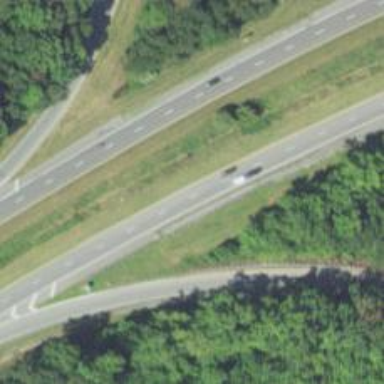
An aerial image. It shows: Motorway.